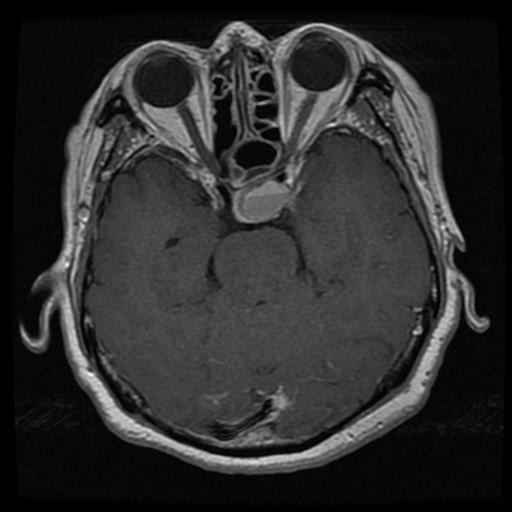
Label: pituitary